Question: i have implemented this algorithm that creates a shape using mouse clicks and then u can fill the shape with a color using the boundary fill algorithm.... Only part of the shape is filled and then i get this error :

Exception in thread "AWT-EventQueue-0" java.lang.StackOverflowError
at java.util.HashMap.getEntry(Unknown Source)
at java.util.HashMap.get(Unknown Source)
at sun.awt.AppContext.get(Unknown Source)
at com.sun.java.swing.SwingUtilities3.getDelegateRepaintManager(Unknown Source)
at javax.swing.RepaintManager.getDelegate(Unknown Source)
at javax.swing.RepaintManager.addDirtyRegion(Unknown Source)
at javax.swing.JComponent.repaint(Unknown Source)
at java.awt.Component.repaint(Unknown Source)
Any idea whats wrong? Here is the boundary fill algorithm im using....
'''
public void BoundaryFill(int x, int y, Color bColor, Color fColor){
int current = bI.getRGB(x, y);
if((current != bColor.getRGB()) && (current != fColor.getRGB())){
//bI.setRGB(x, y, fColor.getRGB());
bI.setRGB(x, y, fColor.getRGB());
repaint();
BoundaryFill(x+1, y, bColor, fColor);
BoundaryFill(x-1, y, bColor, fColor);
BoundaryFill(x, y-1, bColor, fColor);
BoundaryFill(x, y+1, bColor, fColor);
}
else
return;
}
'''
Note that the x and y parameters are the coordinates where the mouse is clicked and the filling takes place....
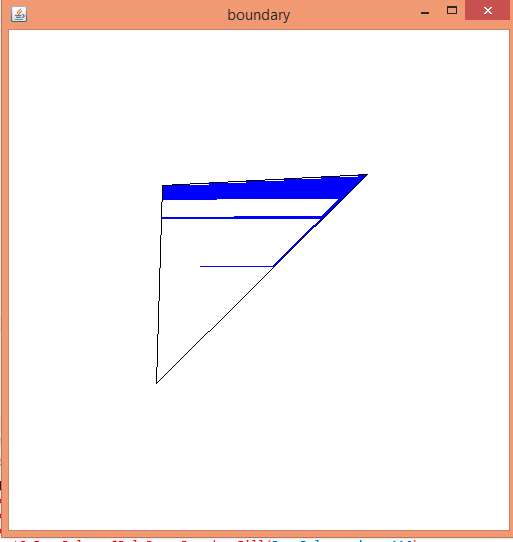
Answer: Answer is simple, you are causing stack overflow. This algorithm is doing lot of recursive calls for big image. You can try similar algorithm but using points stack instead of calling recursive methods. Sample with points stack:
'''
public void BoundaryFill(int initialX, int initialY, Color bColor, Color fColor){
Stack<Point> points = new Stack<>();
points.add(new Point(initialX, initialY));
while(!points.isEmpty()) {
Point currentPoint = points.pop();
int x = currentPoint.x;
int y = currentPoint.y;
int current = bI.getRGB(x, y);
if((current != bColor.getRGB()) && (current != fColor.getRGB())){
//bI.setRGB(x, y, fColor.getRGB());
bI.setRGB(x, y, fColor.getRGB());
repaint();
points.push(new Point(x+1, y));
points.push(new Point(x-1, y));
points.push(new Point(x, y+1));
points.push(new Point(x, y-1));
}
}
}
'''